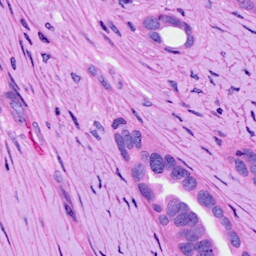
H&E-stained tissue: Ovarian